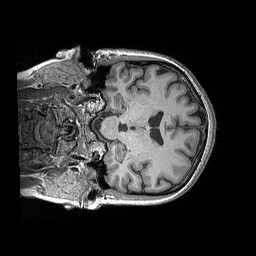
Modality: T1w
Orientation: coronal
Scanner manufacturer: siemens
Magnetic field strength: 3 T
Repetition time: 2.3 s
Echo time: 0.00298 s